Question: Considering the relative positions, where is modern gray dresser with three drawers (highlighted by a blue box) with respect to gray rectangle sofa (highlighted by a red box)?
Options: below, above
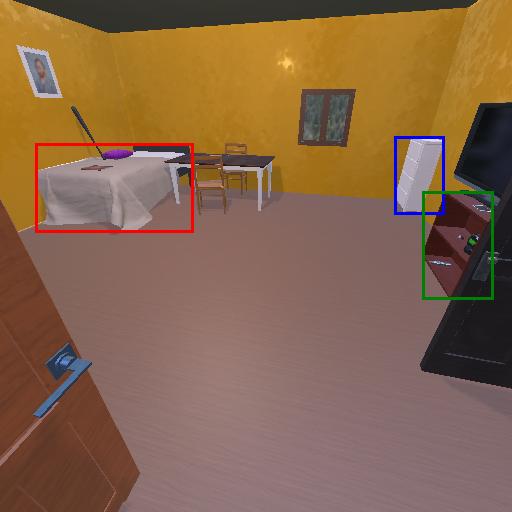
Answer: below